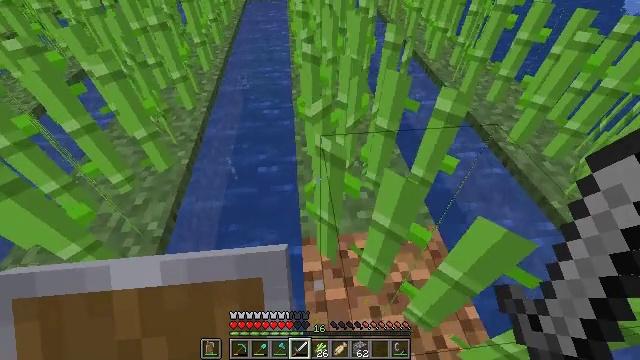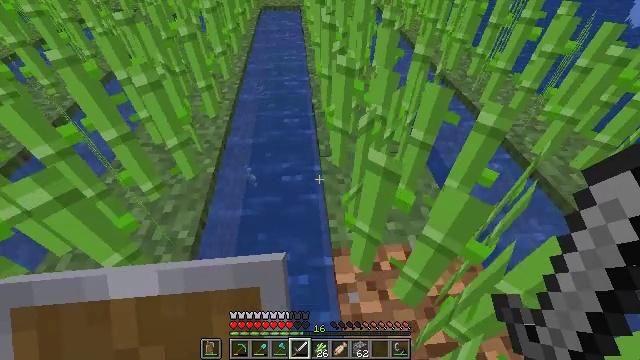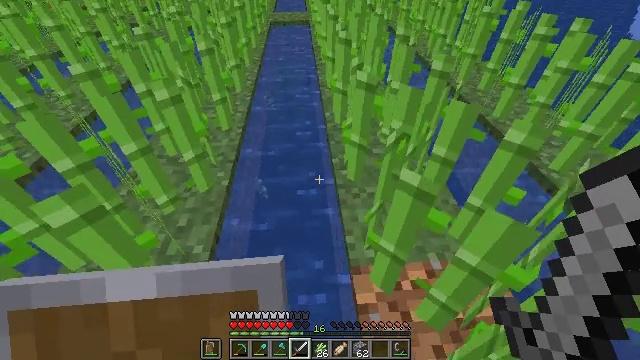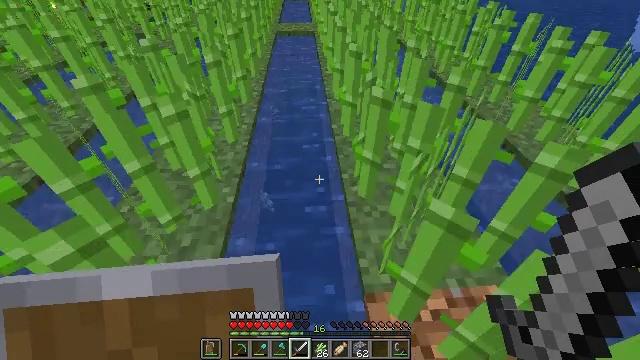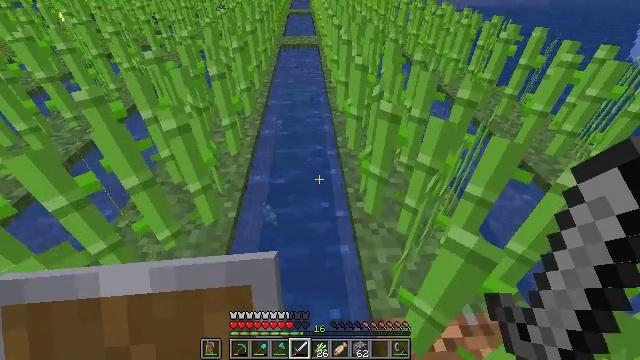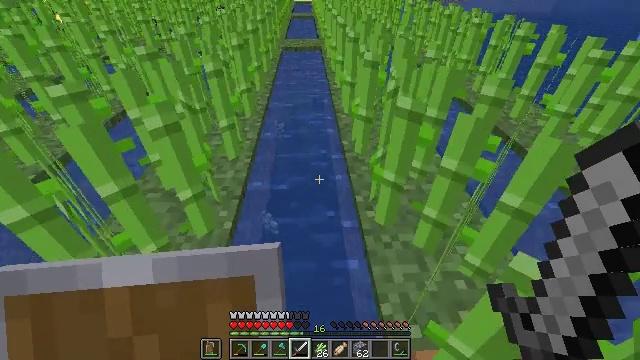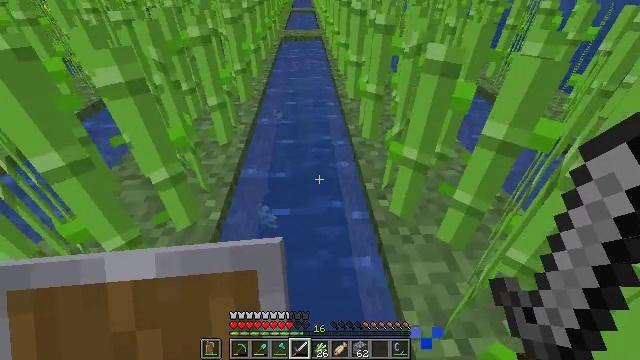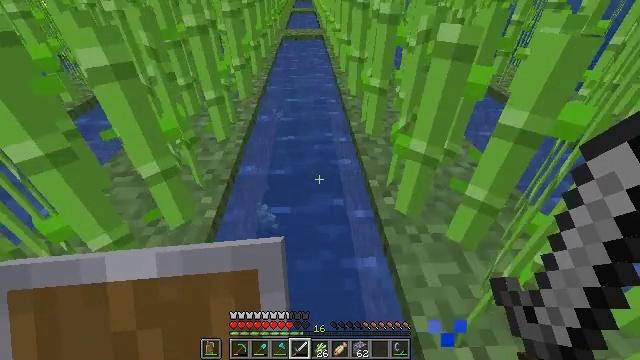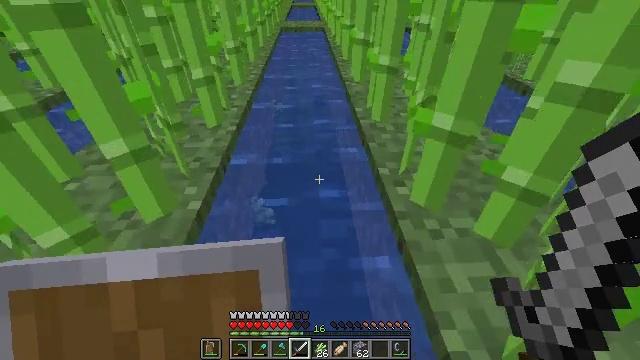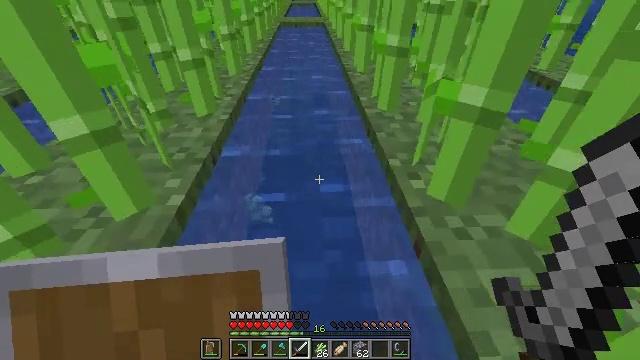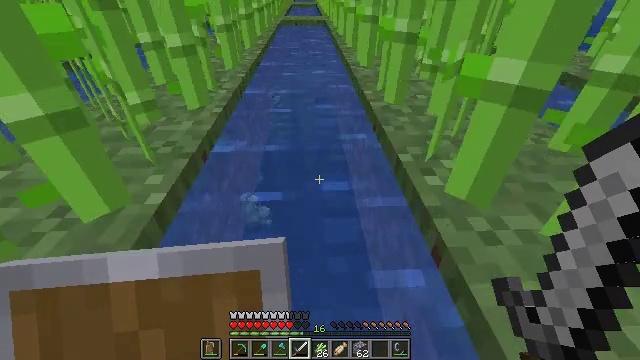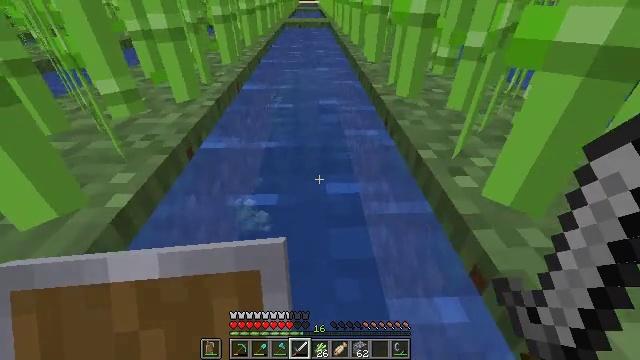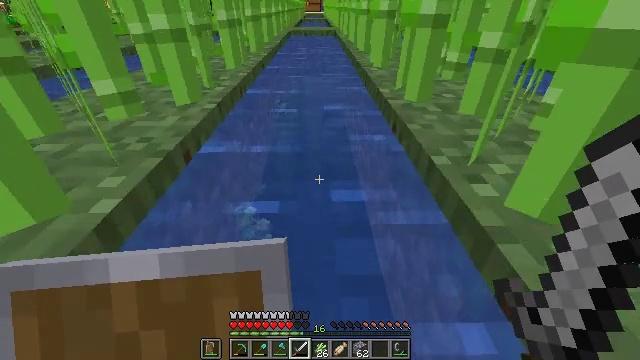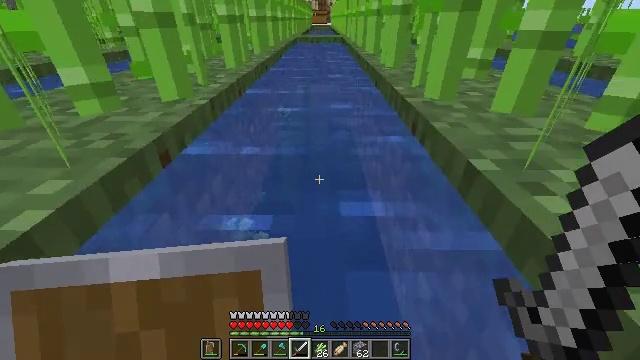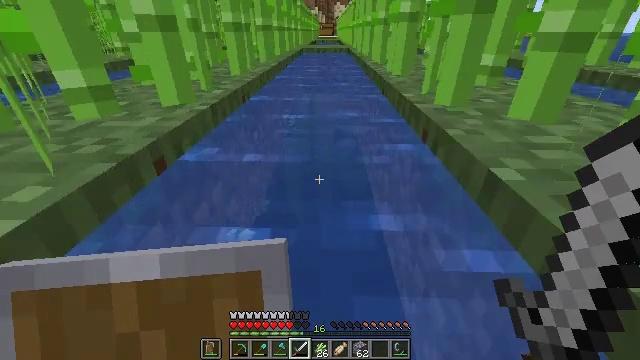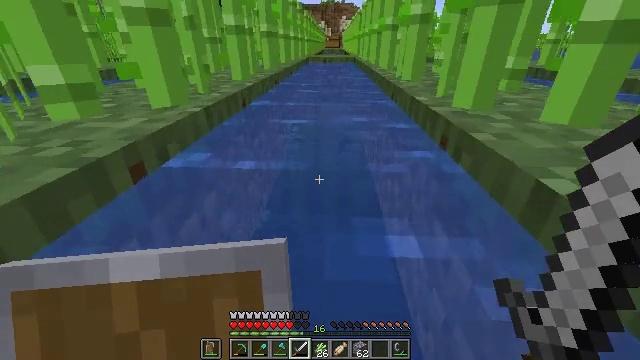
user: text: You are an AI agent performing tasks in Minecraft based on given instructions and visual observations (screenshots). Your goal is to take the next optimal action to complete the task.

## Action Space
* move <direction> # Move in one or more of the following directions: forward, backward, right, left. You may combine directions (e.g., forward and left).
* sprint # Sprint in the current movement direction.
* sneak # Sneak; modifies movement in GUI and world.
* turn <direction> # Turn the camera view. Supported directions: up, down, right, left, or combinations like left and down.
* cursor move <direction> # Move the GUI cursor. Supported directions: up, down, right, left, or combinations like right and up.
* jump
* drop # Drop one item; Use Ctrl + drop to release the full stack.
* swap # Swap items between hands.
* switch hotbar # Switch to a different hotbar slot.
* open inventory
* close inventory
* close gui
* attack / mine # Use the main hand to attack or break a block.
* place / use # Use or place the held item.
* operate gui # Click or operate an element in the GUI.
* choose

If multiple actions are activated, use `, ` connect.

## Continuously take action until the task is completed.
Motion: motion action
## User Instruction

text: Harvest kelp from the ocean.
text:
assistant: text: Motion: move left, turn up
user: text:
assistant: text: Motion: move forward, turn up
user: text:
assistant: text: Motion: move forward, turn up
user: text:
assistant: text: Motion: move forward, turn up
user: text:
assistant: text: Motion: move forward, turn up
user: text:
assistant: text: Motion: move forward
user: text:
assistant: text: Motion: move forward
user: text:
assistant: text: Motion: move forward
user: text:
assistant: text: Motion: move forward
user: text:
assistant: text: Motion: move forward
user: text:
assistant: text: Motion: move forward, turn up
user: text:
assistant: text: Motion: move forward, turn left and up
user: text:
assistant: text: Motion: move forward, turn left and up
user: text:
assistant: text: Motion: move forward, turn left and up
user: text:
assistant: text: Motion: move forward, turn left and up
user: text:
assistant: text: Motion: move forward, turn up
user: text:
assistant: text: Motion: move forward
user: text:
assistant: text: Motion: move forward
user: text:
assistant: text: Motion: move forward
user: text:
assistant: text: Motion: move forward
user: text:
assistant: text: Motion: move forward
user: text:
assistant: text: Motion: move forward, turn up
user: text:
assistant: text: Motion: move forward, turn up
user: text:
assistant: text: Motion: move forward, turn right and up
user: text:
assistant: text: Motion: move forward, turn up
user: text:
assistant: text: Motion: move forward
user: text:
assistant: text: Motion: move forward
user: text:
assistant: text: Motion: move forward
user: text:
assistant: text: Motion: move forward
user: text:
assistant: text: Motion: move forward